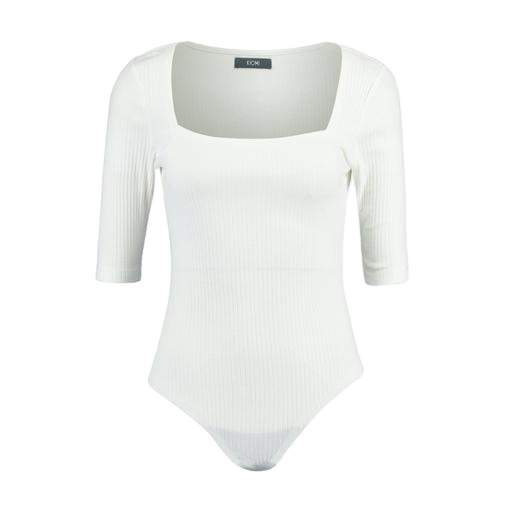
white body suit, white square-neck top, white square neck top, white background